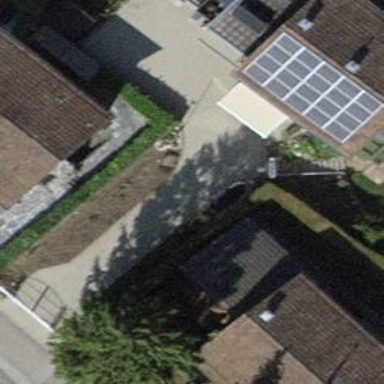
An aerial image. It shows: Driveway.